Aerial crown-view tile of a tropical tree (Barro Colorado Island, Panama), acquired 20250317:
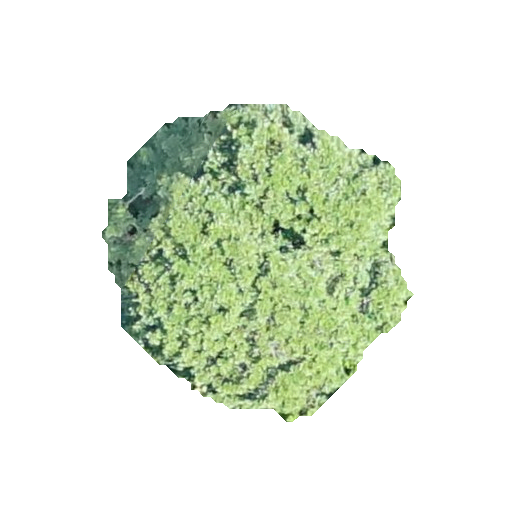
Species: Simarouba amara
GBIF accepted scientific name: Simarouba amara
Crown area: 104.739 m²